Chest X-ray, PA view. Patient: 35 years old, sex F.
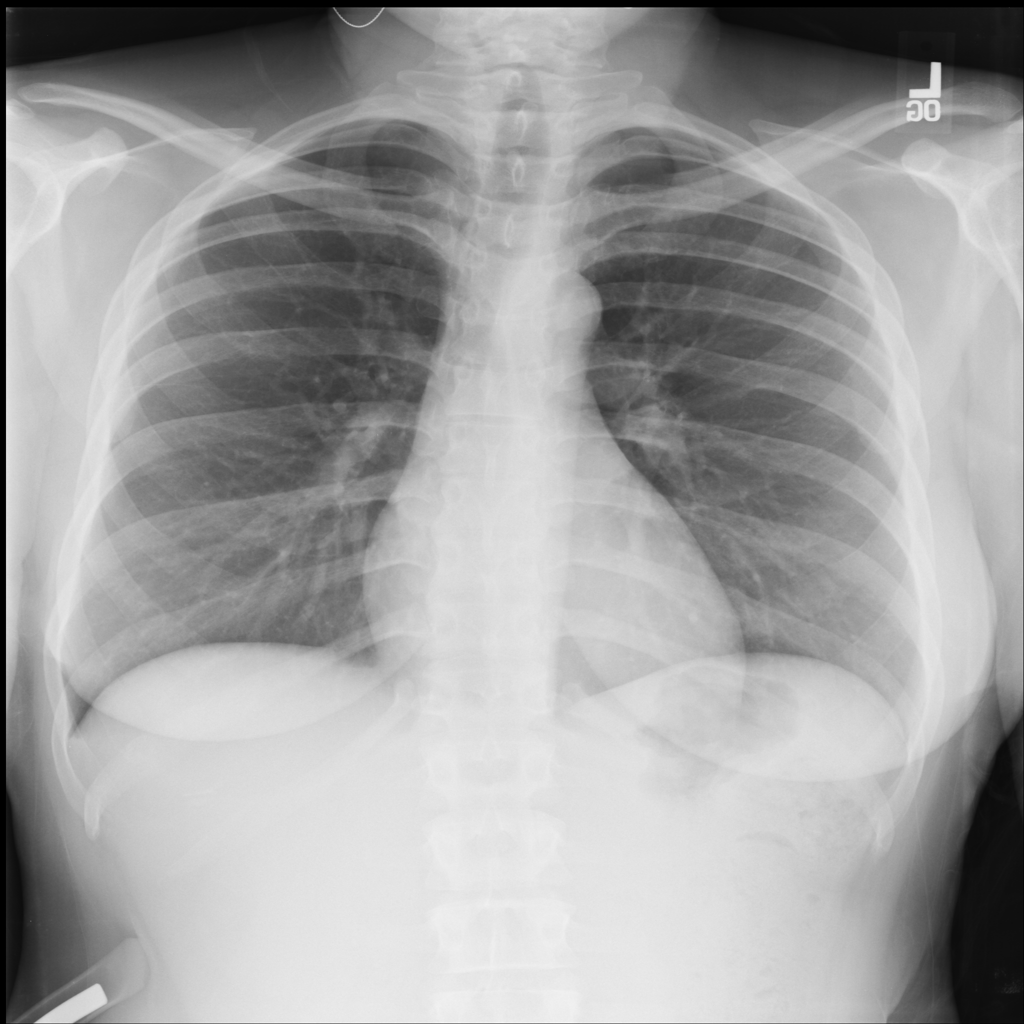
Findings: No Finding